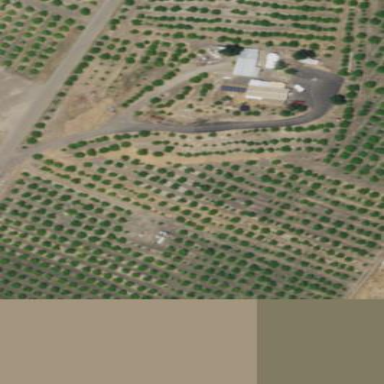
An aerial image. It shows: Orchard.